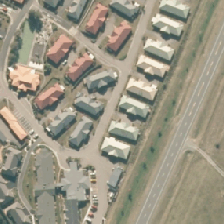
Land cover: urban_build_up